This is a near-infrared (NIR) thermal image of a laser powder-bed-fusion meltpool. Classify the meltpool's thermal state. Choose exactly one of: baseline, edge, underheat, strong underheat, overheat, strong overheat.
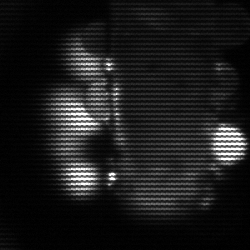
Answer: strong underheat